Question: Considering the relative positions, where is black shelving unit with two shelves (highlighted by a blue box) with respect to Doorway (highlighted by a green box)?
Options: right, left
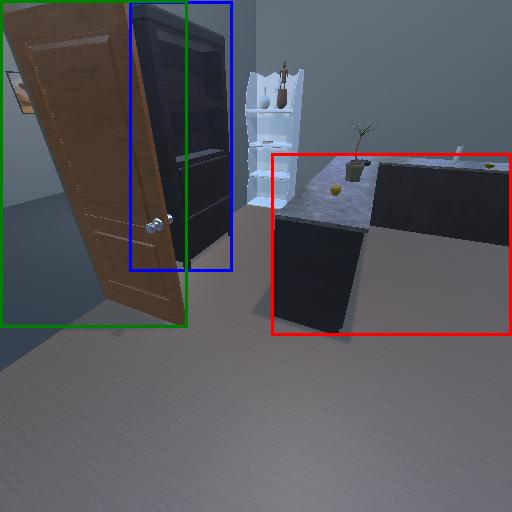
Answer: right